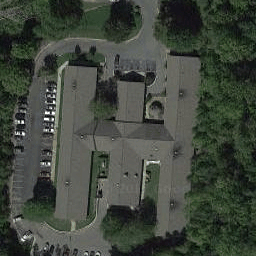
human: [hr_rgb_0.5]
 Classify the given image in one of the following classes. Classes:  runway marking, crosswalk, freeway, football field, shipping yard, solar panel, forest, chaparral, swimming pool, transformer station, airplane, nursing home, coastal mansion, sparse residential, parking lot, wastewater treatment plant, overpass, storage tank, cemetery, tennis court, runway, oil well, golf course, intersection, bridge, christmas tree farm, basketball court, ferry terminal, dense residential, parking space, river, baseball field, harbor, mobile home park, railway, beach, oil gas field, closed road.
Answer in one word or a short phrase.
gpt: nursing home